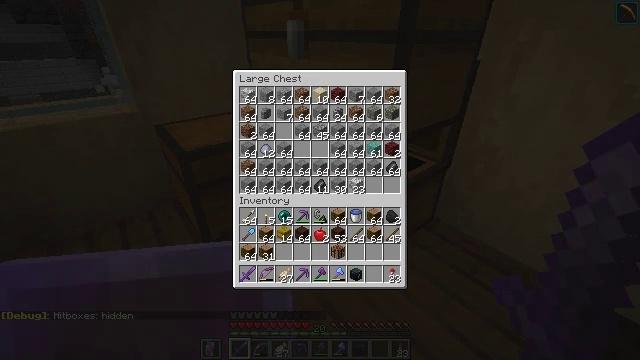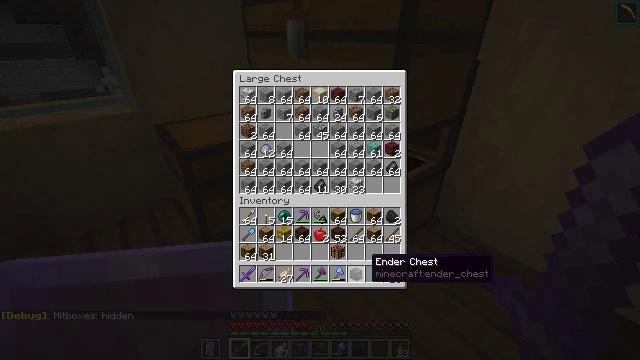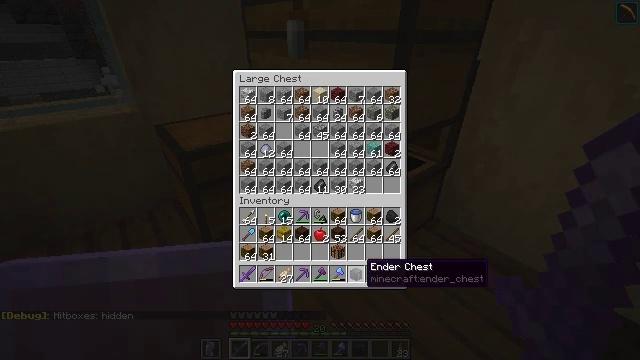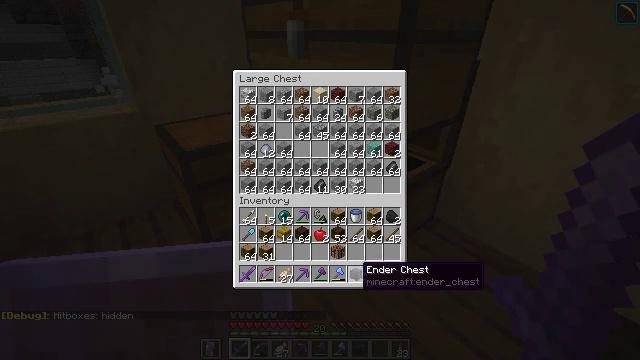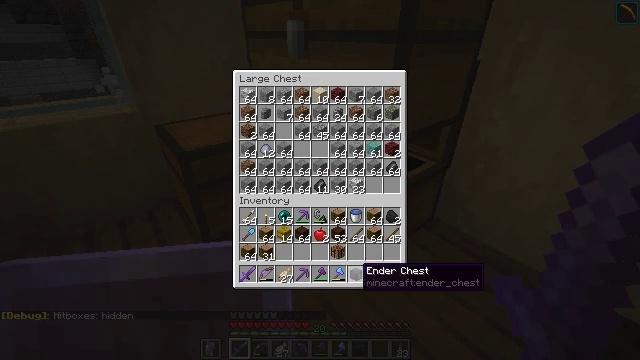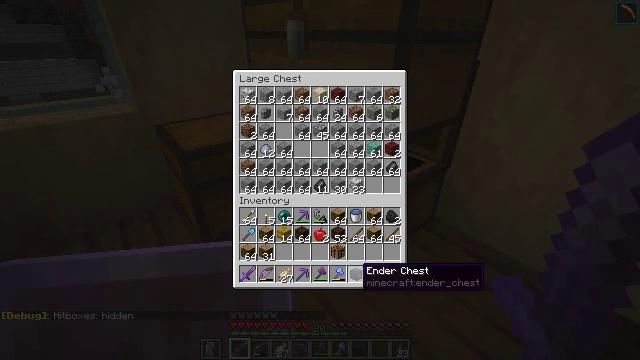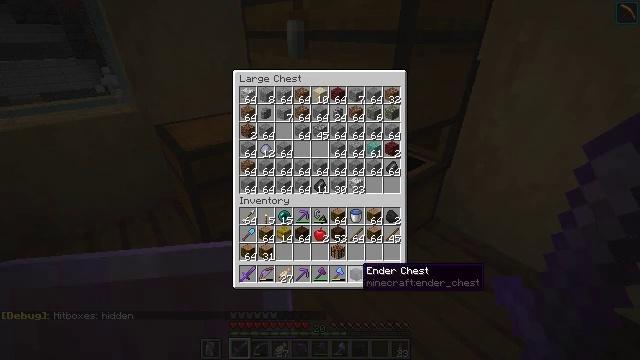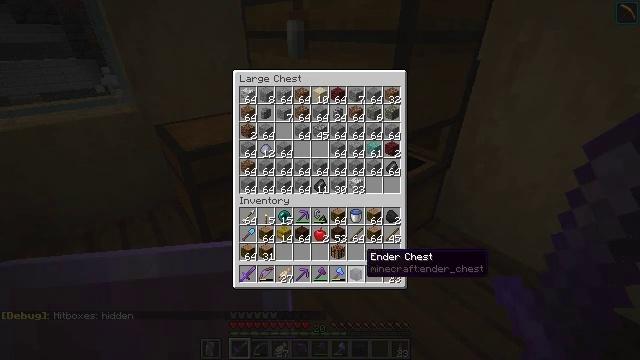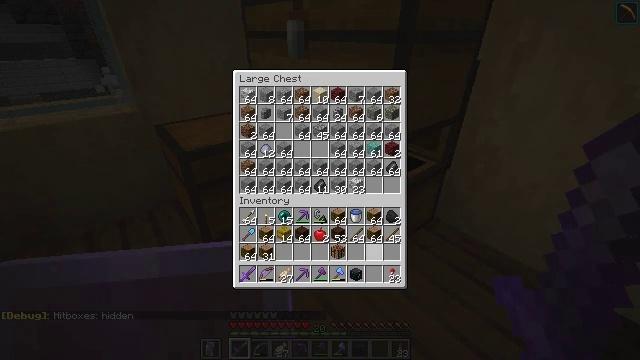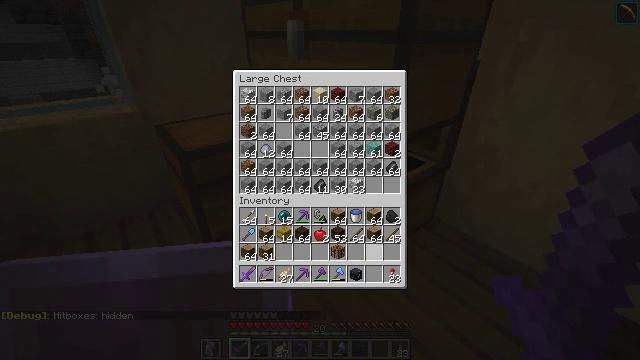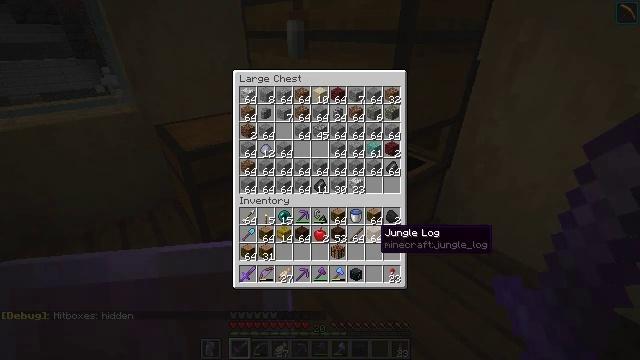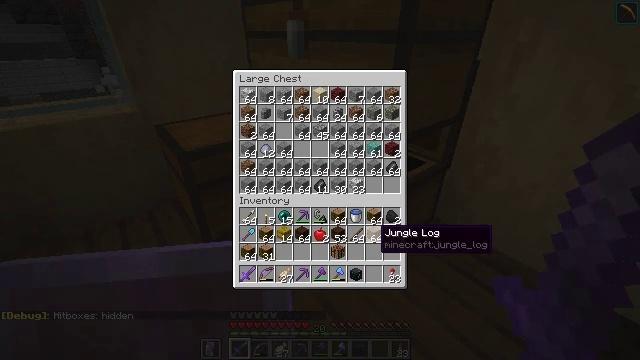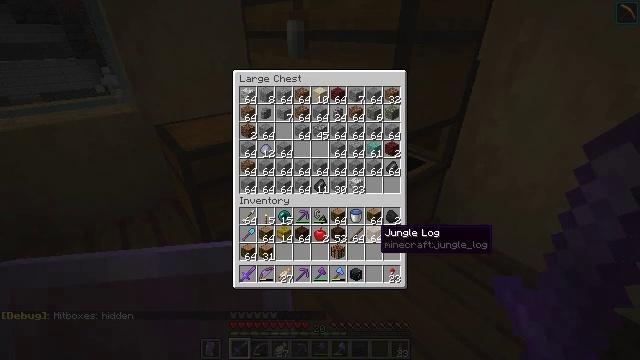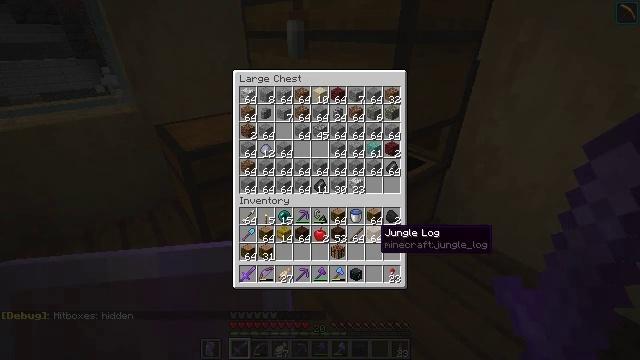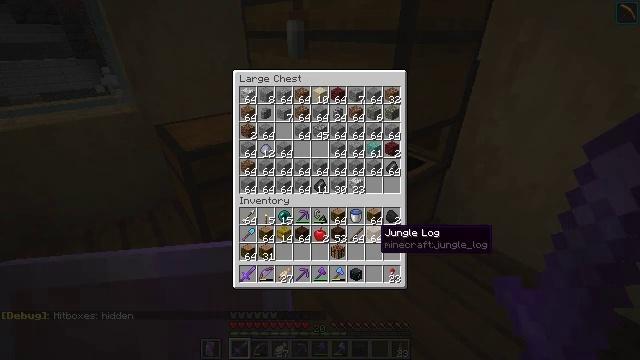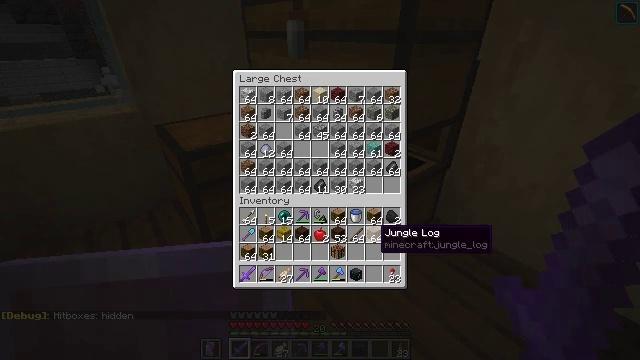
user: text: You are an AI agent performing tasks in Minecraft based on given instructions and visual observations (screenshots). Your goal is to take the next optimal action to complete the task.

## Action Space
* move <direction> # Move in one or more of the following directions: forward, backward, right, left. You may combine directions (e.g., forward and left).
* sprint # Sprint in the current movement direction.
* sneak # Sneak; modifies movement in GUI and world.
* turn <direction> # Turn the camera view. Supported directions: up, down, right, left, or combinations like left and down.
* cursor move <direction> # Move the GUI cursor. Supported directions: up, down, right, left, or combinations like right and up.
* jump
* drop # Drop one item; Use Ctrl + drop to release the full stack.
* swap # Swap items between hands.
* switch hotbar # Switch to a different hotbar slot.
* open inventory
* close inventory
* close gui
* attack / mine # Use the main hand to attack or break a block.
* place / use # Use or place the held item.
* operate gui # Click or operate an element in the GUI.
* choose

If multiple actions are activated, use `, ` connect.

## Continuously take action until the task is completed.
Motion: motion action
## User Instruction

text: Drop a netherrack.
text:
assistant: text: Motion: no_op
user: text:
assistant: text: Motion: no_op
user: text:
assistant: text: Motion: no_op
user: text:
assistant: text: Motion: no_op
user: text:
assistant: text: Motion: no_op
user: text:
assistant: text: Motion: no_op
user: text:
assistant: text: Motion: cursor move up
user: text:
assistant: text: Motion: cursor move up
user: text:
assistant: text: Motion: cursor move up
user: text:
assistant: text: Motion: no_op
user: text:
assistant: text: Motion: no_op
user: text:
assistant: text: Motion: no_op
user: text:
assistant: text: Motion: no_op
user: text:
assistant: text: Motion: no_op
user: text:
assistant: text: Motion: no_op
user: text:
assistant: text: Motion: operate gui
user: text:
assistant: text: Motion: operate gui
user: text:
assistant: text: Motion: operate gui
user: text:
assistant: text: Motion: no_op
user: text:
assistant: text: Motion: cursor move up
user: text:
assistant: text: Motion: sneak
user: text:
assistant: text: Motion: sneak
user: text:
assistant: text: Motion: sneak
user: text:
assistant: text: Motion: sneak
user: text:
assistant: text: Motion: sneak
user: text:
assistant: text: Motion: sneak
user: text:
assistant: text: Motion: sneak
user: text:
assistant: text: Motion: sneak
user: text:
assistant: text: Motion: sneak, operate gui
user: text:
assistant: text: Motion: sneak, operate gui